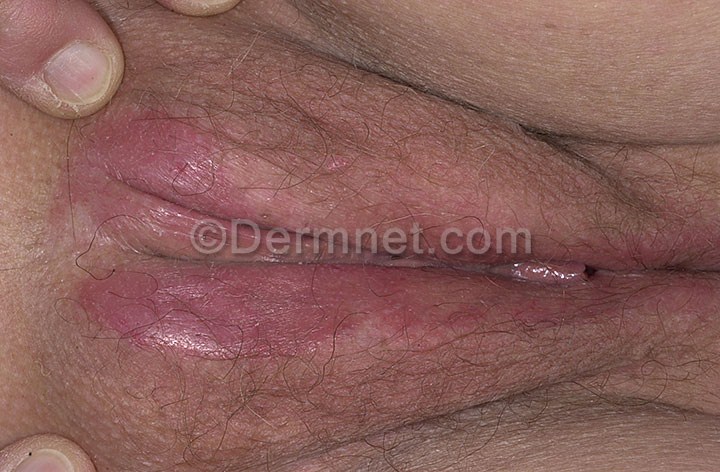
Disease: Tinea Ringworm Candidiasis and other Fungal Infections